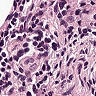
Metastatic tissue present: no